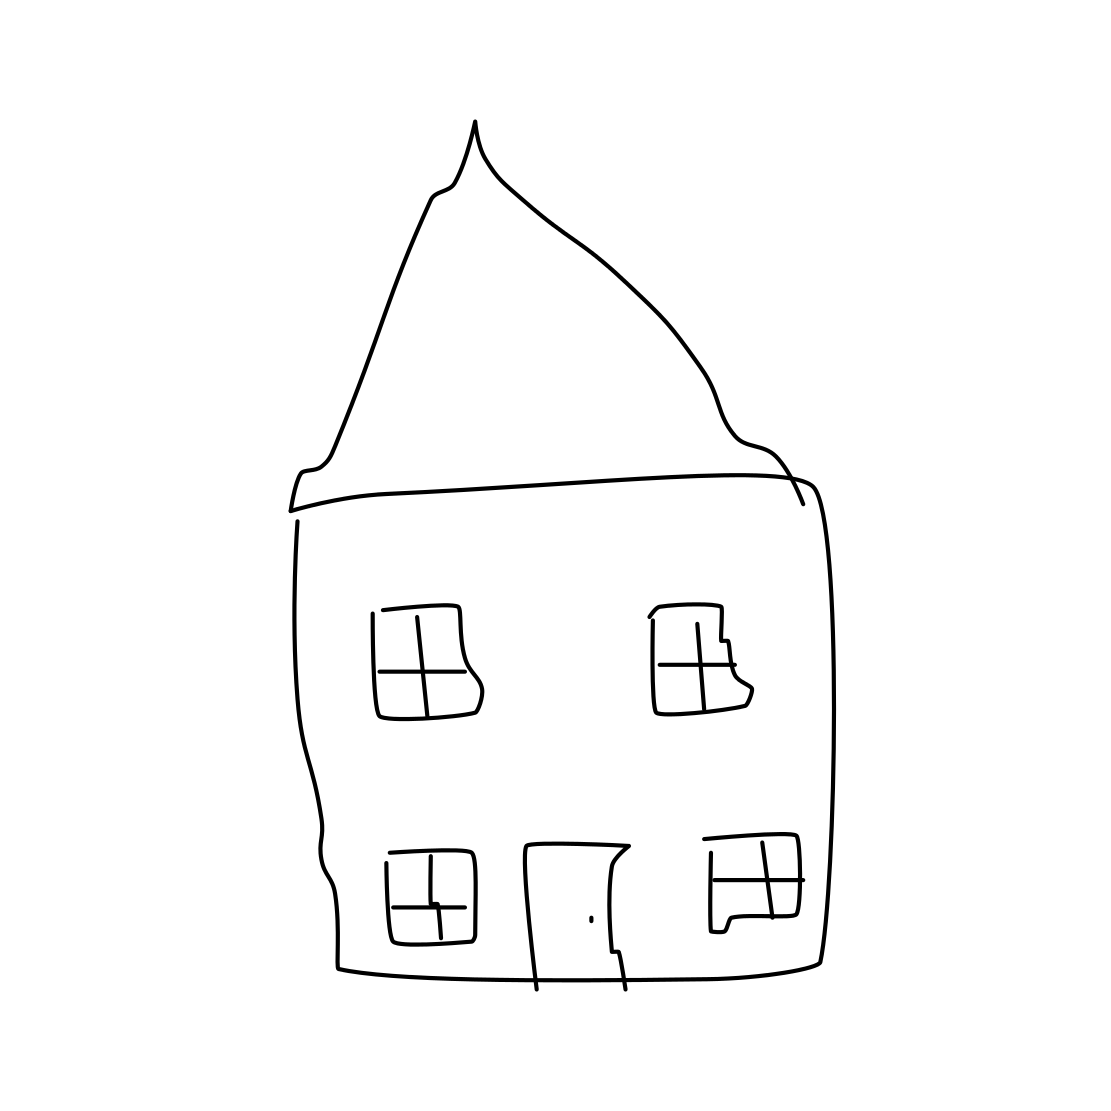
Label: house